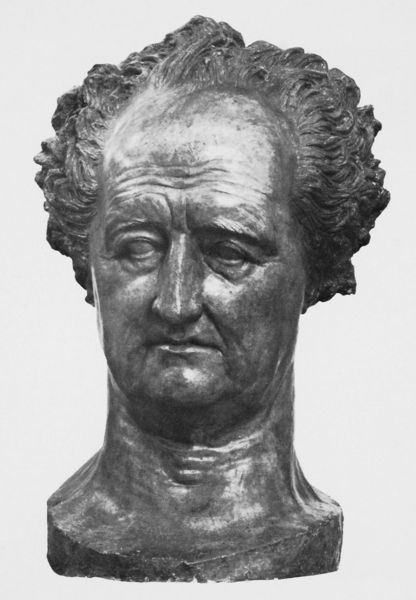
Titel: Goethe
Künstler: David D’Angers
Institution: Angers, Musées d’Angers, Galerie David d’Angers
Schlagwörter: kopf, mann, haar, marmor, mund, nase, schwarz, stirn, falten, gesicht, stein, trauer, hals, porträt, auge, haare, lippen, locken, skulptur, alter mann, büste, metall, bronze, foto, alter, hohe stirn, wirr, halbglatze, photo, gerunzelt, goethe, mittleres alter, denkerstirn, wirres haar, wirre haare